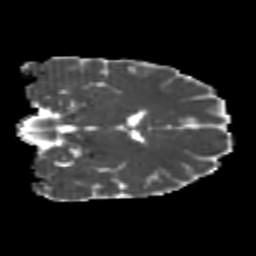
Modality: MD
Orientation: coronal
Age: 24
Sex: male
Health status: healthy
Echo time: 0.074 s